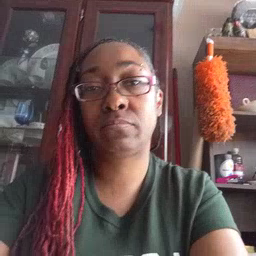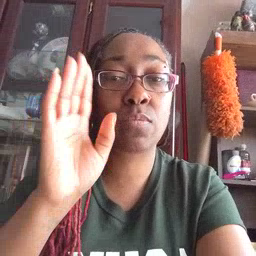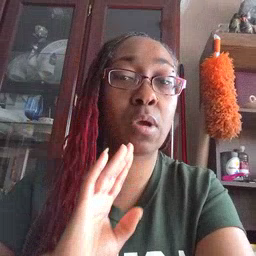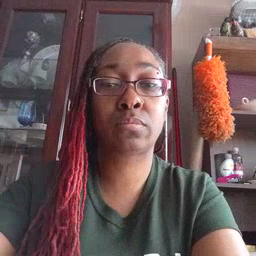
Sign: brown